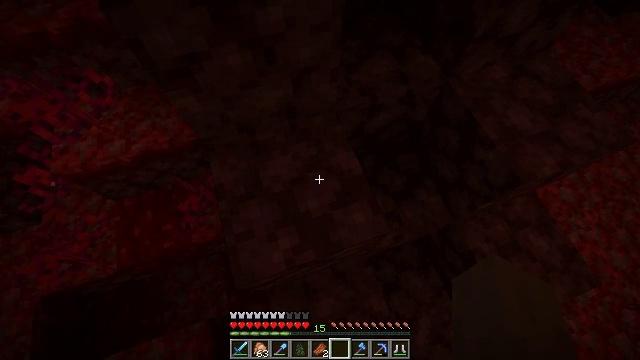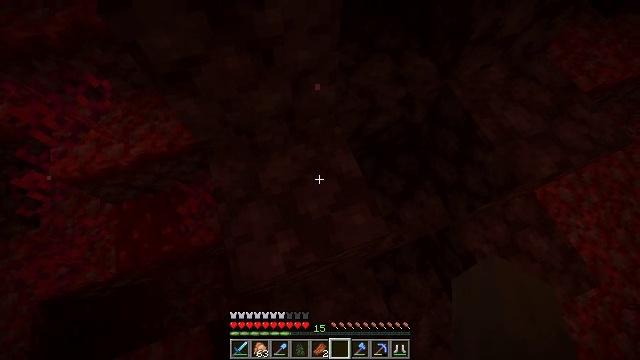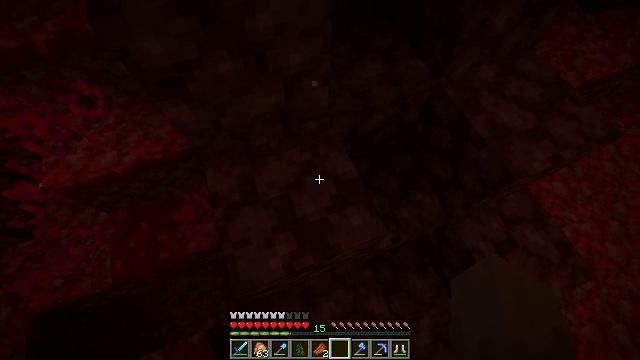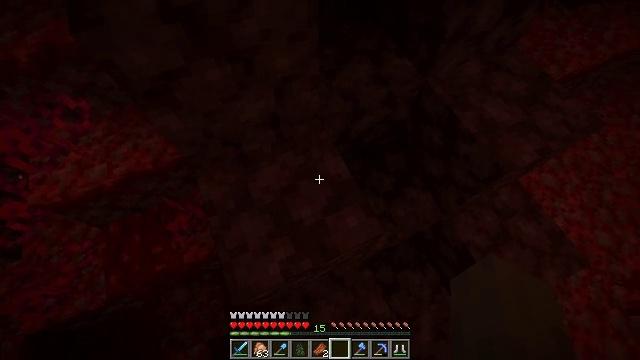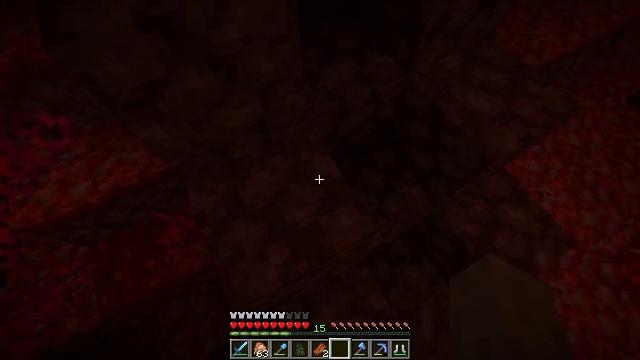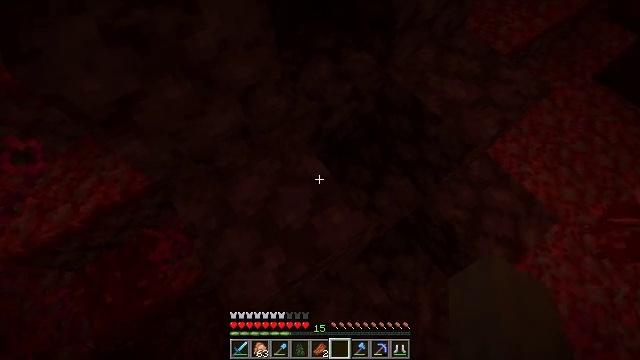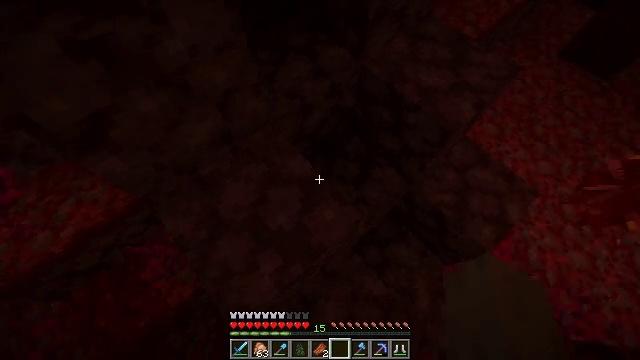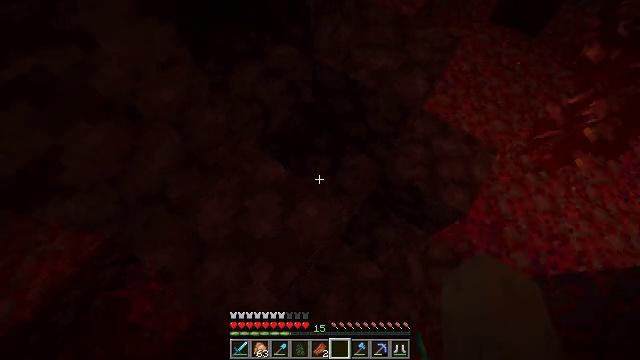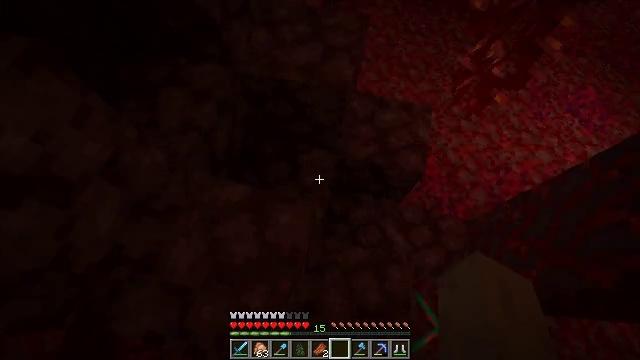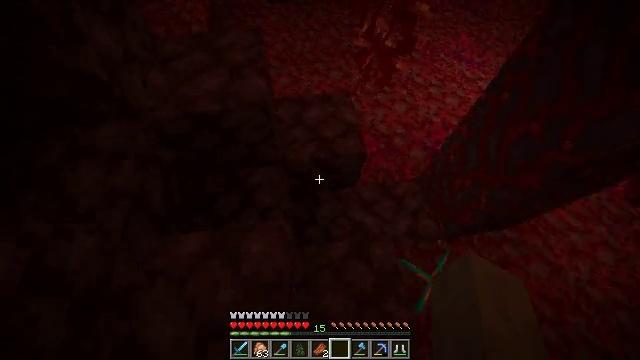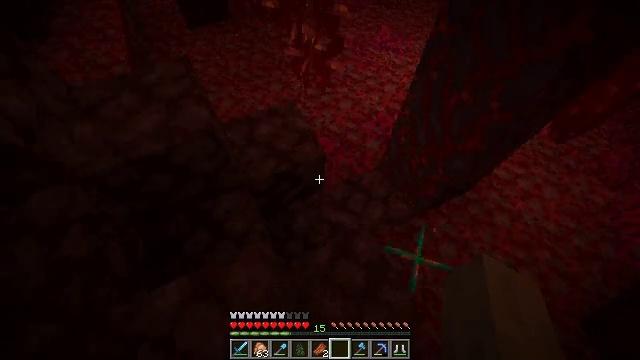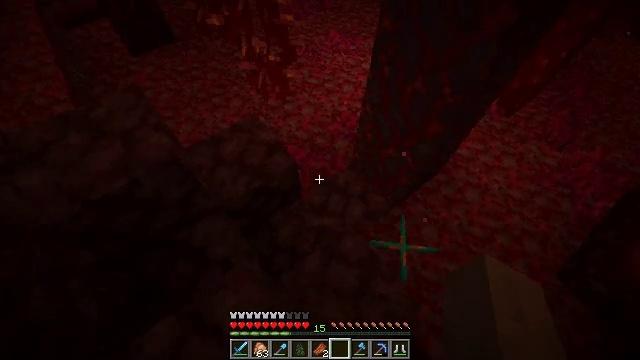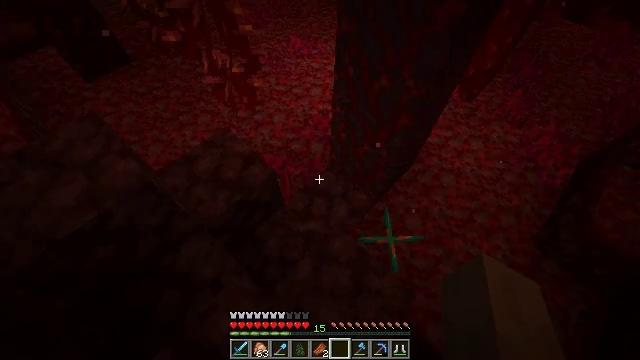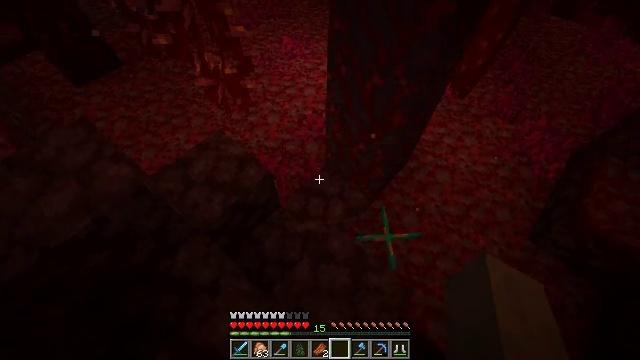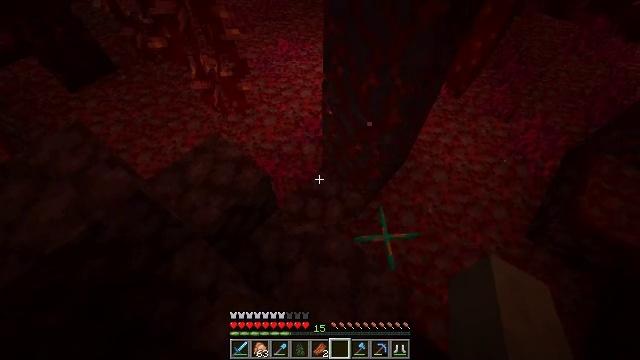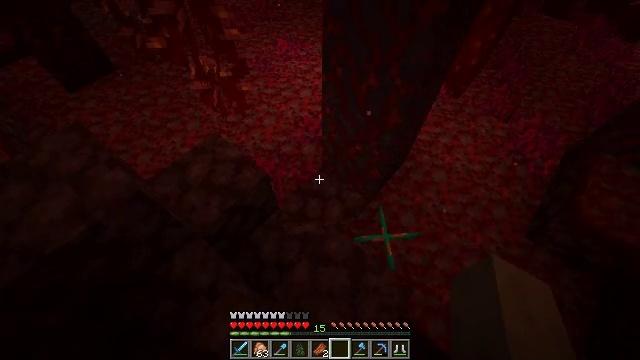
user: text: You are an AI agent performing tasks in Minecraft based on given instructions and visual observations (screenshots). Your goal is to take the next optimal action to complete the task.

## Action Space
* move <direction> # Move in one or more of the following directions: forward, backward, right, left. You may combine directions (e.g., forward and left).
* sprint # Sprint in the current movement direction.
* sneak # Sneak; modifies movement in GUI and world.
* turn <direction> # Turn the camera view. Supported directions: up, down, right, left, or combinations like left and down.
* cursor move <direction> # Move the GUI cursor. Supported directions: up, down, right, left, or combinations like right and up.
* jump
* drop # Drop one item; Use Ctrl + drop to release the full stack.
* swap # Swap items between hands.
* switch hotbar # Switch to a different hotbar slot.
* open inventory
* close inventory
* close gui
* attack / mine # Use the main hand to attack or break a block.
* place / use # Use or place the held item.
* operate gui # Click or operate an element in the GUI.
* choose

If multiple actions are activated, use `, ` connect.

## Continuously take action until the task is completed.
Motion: motion action
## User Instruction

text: Chop crimson stem from the tree.
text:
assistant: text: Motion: no_op
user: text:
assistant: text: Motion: turn right
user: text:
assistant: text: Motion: turn right
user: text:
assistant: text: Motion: turn right
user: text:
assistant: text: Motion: turn right
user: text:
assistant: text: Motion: turn right
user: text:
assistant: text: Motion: turn right
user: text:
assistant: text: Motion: turn right
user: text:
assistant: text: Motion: turn right and up
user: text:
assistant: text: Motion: turn right and up
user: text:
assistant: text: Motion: turn right and up
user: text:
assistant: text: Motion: turn right
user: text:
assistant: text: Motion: turn right
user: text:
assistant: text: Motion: turn right
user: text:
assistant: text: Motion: no_op
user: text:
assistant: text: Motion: no_op
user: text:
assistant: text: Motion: turn right
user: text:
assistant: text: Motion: turn right
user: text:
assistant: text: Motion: turn left
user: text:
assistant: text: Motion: no_op
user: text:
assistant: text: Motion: no_op
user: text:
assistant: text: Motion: no_op
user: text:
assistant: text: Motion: no_op
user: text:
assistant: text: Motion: no_op
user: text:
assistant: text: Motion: no_op
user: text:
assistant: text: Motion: no_op
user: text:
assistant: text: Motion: move left, turn right
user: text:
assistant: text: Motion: move left, turn right
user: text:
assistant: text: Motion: move left, turn right
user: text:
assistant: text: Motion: move forward and move left, turn right